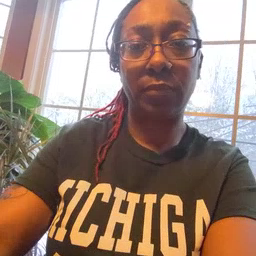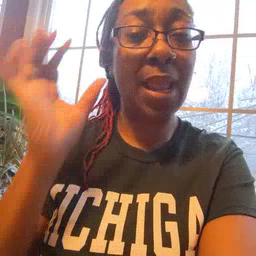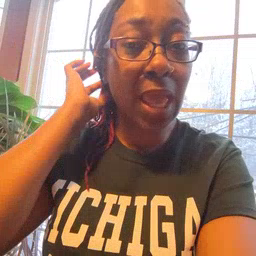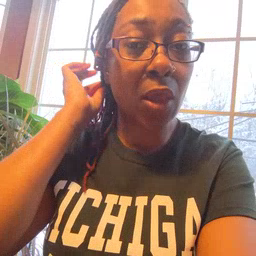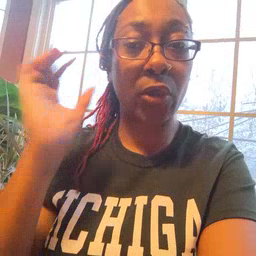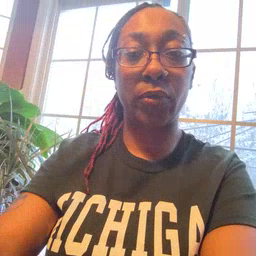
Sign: hair